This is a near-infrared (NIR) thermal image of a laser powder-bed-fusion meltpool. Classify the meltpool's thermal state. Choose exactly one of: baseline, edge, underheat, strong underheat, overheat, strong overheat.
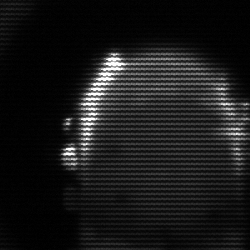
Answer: baseline